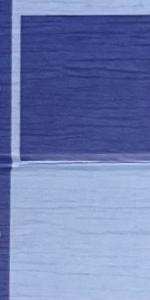
Label: Empty